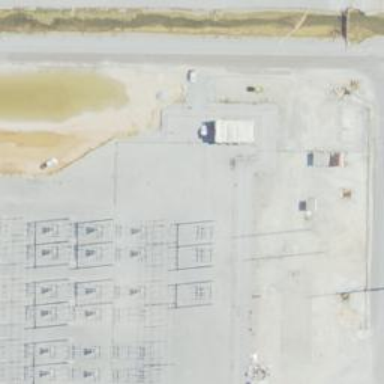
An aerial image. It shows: Switch for power supply.